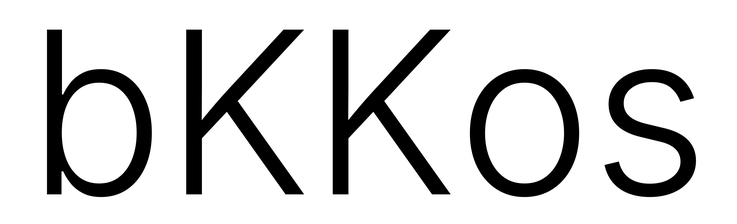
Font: Inter_Light